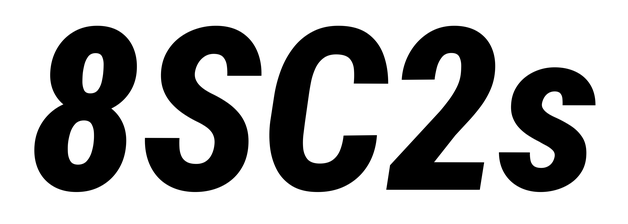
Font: Roboto-Italic_Condensed_ExtraBold_Italic